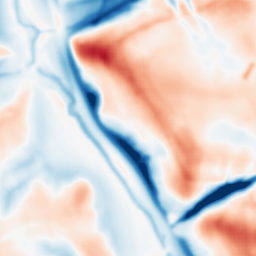
Category: multiscale
Decomposition family: dog_multiscale
Decomposition parameters: sigma_ratio: 2
n_scales: 3
base_sigma: 2
Upsampling method: sinc_hamming
Upsampling parameters: scale: 8
kernel_size: 16
Upsampling scale: 8